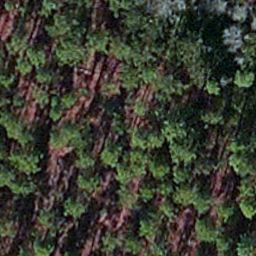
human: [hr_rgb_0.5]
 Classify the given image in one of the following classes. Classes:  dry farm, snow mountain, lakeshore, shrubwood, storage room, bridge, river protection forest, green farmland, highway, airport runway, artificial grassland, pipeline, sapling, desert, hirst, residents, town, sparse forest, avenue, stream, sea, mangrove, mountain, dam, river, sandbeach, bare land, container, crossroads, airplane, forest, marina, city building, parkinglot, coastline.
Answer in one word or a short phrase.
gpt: sapling